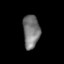
Tissue: prostate
Cell type: Epithelial cells
Senescence score: 0.2477
Nuclear area (px): 542
Mean DAPI intensity: 120.157